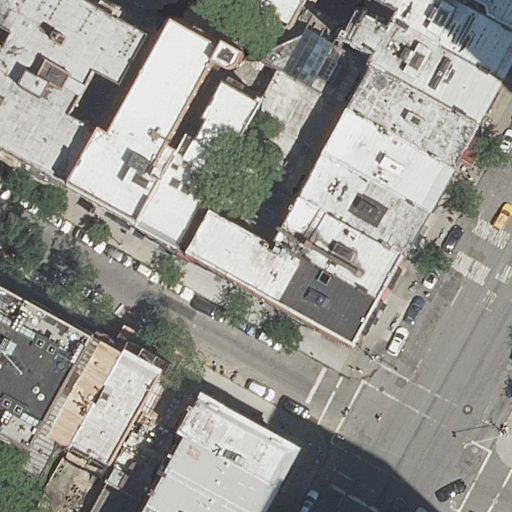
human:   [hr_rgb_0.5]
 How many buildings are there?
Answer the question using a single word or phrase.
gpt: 18

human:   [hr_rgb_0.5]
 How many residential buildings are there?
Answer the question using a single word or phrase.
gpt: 18

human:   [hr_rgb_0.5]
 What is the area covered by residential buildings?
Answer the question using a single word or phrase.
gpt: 5153m2

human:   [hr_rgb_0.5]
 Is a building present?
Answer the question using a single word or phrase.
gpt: yes

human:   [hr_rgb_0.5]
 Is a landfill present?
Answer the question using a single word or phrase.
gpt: no

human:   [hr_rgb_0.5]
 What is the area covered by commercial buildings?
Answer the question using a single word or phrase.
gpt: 0m2

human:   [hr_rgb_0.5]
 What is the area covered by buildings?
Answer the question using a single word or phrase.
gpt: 5153m2

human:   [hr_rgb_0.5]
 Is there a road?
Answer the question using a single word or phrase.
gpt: yes

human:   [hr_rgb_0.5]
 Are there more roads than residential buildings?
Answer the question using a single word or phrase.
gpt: no

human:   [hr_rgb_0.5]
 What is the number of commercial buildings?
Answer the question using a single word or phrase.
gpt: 0

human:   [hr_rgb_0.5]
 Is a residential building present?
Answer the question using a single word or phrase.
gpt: yes

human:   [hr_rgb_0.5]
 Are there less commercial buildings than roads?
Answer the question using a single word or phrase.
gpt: yes

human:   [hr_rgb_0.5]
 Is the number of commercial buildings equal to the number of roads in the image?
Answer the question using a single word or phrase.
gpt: no

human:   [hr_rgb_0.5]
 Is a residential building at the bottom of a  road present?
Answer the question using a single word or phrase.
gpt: yes

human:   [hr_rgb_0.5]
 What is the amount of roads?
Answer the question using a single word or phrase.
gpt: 2

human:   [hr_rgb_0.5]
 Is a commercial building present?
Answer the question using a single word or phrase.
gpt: no

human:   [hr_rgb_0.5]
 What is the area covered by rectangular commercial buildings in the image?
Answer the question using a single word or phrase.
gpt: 0m2

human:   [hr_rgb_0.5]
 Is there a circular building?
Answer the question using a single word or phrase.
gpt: no

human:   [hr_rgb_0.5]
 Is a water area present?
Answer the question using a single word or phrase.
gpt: no

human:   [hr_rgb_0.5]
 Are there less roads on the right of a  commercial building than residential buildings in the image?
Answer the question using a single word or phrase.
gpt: yes

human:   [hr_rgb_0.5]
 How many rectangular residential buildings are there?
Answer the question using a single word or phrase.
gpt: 9

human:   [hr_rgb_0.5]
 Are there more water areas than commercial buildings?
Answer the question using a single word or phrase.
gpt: no

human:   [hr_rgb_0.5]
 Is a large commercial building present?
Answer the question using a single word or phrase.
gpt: no

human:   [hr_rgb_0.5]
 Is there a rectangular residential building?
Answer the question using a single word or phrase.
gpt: yes

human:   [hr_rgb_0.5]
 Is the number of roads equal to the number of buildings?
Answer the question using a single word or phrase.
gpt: no

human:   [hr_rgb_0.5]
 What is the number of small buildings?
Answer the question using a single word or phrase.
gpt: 3

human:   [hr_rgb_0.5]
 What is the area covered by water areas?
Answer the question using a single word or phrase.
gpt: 0m2

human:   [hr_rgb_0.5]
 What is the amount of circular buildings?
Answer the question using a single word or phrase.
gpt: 0

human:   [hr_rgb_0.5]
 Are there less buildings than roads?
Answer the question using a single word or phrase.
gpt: no

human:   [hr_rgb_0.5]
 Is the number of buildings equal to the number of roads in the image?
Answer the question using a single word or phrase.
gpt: no

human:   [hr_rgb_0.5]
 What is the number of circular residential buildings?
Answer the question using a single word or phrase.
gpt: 0

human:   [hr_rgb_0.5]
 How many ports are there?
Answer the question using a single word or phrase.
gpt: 0

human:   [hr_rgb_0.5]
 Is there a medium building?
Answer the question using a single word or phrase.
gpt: yes

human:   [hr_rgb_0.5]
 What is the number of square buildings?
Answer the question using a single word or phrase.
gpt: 0

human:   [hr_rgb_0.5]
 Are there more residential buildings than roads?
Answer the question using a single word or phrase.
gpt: yes

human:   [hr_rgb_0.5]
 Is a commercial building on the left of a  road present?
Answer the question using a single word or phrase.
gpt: no

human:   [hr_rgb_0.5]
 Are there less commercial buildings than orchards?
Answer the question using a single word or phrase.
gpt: no

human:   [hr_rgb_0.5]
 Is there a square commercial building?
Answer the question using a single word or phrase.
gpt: no

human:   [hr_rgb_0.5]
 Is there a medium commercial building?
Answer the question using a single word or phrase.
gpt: no

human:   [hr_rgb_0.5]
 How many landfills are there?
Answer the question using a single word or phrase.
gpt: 0

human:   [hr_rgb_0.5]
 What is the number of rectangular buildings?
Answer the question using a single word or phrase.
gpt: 9

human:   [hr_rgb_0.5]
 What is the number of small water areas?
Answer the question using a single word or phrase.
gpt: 0

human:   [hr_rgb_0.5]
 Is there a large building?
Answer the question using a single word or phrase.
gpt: yes

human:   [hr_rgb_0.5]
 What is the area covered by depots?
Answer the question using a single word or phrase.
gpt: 0m2

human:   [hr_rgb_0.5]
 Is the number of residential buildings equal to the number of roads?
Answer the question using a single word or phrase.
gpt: no

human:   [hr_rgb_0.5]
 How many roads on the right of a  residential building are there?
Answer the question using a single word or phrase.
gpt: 1

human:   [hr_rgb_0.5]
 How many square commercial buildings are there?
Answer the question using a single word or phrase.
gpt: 0

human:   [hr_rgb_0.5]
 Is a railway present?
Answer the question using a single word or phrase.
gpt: no

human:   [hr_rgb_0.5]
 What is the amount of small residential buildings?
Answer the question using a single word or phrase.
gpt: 3

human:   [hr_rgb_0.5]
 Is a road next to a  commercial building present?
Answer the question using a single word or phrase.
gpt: no

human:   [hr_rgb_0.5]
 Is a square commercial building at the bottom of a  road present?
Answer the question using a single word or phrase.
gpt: no

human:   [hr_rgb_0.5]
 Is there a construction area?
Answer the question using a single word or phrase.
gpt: no

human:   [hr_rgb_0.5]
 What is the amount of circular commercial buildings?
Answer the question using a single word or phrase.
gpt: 0

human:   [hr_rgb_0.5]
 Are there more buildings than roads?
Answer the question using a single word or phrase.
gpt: yes

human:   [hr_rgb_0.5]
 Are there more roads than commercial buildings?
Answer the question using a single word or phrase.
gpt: yes

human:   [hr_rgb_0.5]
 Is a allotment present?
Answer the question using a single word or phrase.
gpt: no

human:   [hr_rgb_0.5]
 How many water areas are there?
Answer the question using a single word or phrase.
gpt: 0

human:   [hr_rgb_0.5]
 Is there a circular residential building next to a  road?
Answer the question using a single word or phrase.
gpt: no

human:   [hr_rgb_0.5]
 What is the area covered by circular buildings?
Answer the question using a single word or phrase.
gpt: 0m2

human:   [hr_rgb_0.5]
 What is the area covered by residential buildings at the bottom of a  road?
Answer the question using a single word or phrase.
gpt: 667m2

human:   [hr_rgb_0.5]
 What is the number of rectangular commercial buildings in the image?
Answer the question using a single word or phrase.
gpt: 0

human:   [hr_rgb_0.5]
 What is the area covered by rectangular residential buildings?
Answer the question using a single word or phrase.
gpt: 2302m2

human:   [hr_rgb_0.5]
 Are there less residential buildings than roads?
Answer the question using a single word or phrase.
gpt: no

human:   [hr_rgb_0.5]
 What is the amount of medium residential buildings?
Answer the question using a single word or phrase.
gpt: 14